Interaction volume radius: 10 \u00c5
Interaction volume height: 25 \u00c5
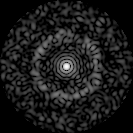
Disorder parameter: 0.8307